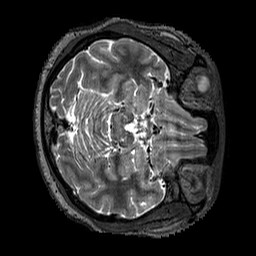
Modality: T2w
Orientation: axial
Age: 39
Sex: female
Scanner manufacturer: siemens
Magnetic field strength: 3 T
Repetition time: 3.2 s
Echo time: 0.567 s